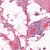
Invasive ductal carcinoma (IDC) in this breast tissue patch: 0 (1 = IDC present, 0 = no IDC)